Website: macys
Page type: payment
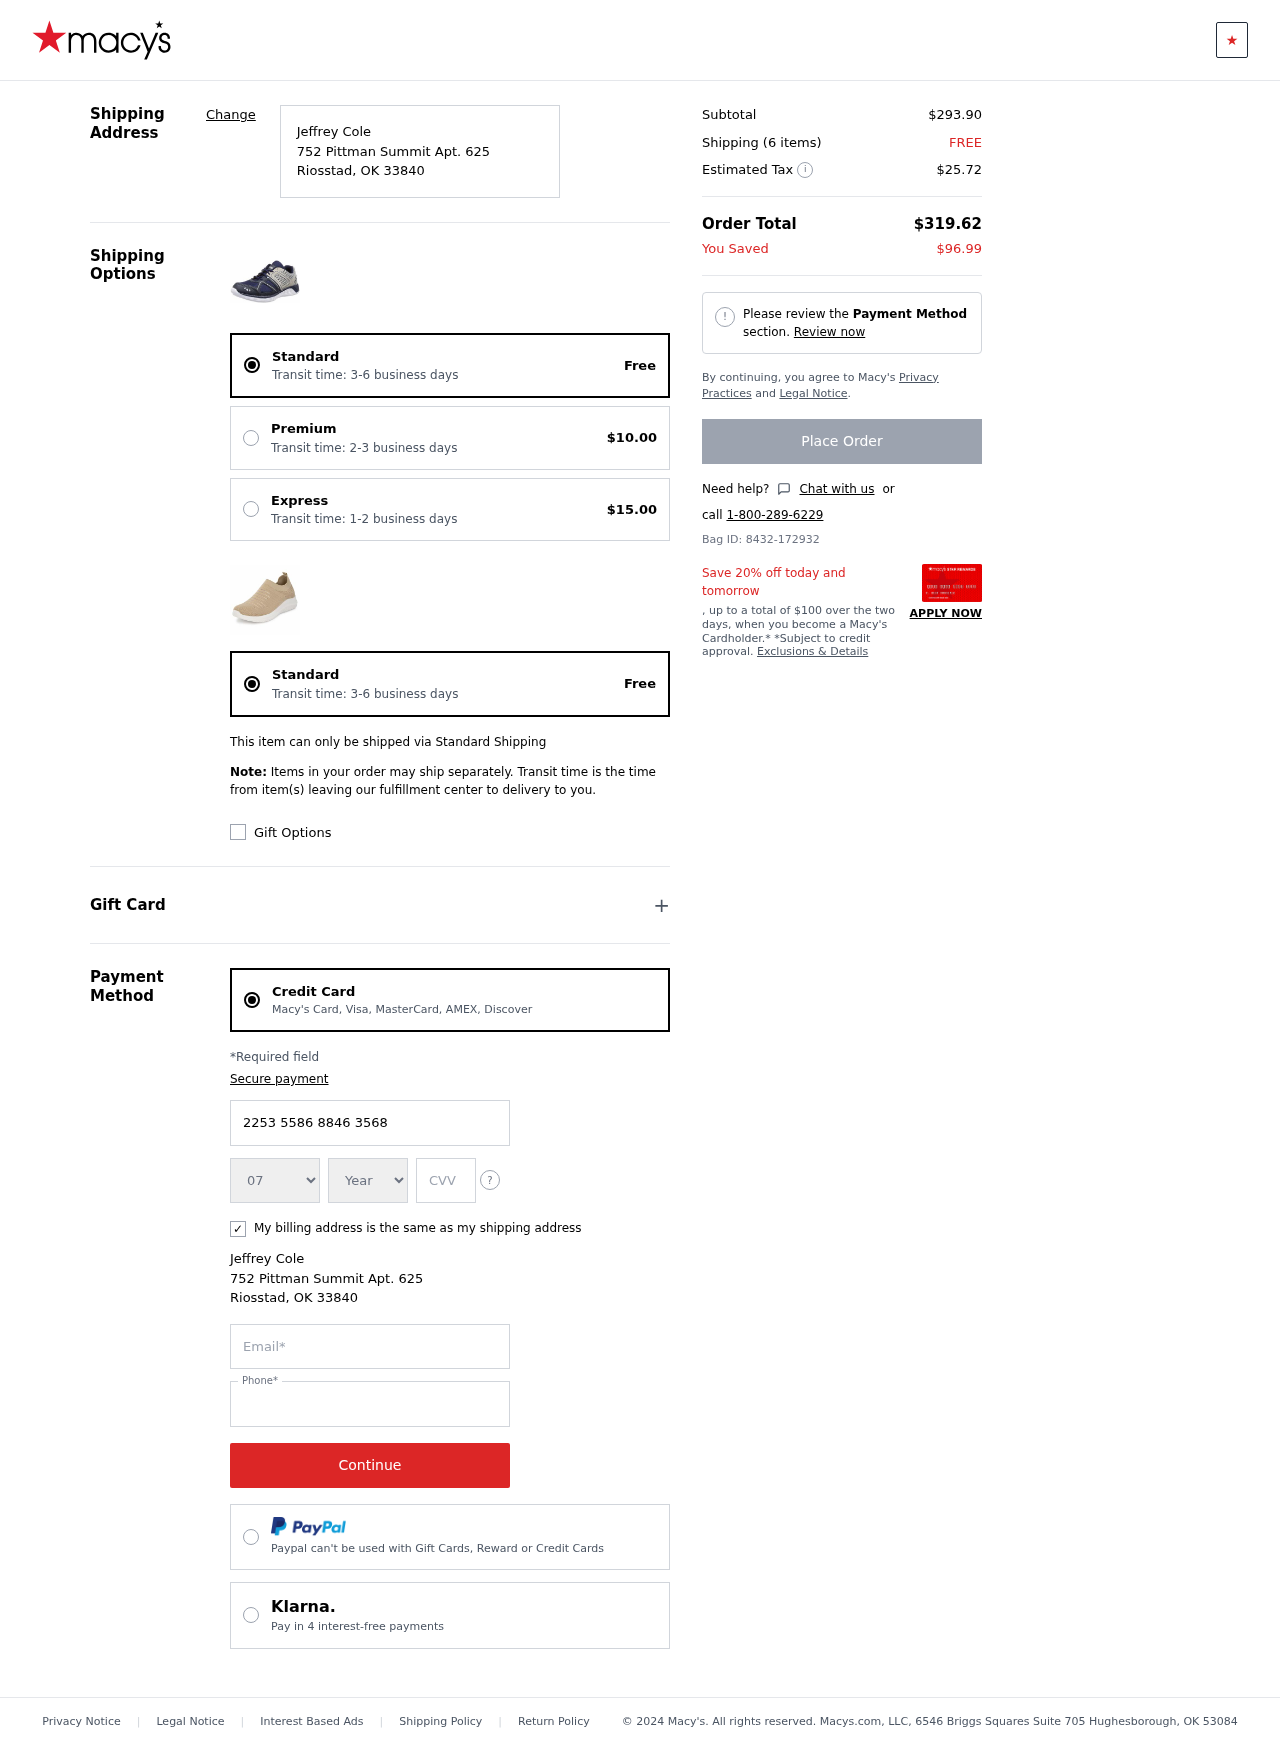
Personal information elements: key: PII_CARD_CVV
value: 587
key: PII_CARD_EXPIRY_MONTH
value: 07
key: PII_CARD_EXPIRY_YEAR
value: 28
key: PII_CARD_NUMBER
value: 2253 5586 8846 3568
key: PII_CITY
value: Riosstad
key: PII_EMAIL
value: jeffrey.cole@hotmail.com
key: PII_FULLNAME
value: Jeffrey Cole
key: PII_PHONE
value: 3399258556
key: PII_POSTCODE
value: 33840
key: PII_STATE_ABBR
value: OK
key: PII_STREET
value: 752 Pittman Summit Apt. 625
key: PII_FULLNAME2
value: Jeffrey Cole
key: PII_STREET2
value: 752 Pittman Summit Apt. 625
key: PII_CITY2
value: Riosstad
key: PII_STATE_ABBR2
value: OK
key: PII_POSTCODE2
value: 33840
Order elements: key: ORDER_DELIVERY_DATE
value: Transit time: 3-6 business days
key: ORDER_SHIPPING_STANDARD
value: Free
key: ORDER_SHIPPING_PREMIUM
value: $10.00
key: ORDER_SHIPPING_EXPRESS
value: $15.00
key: ORDER_DELIVERY_DATE2
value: Transit time: 3-6 business days
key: ORDER_SHIPPING_STANDARD2
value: Free
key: ORDER_SUBTOTAL
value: $293.90
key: ORDER_NUM_ITEMS
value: Shipping (6 items)
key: ORDER_SHIPPING_COST
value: FREE
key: ORDER_TAX
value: $25.72
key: ORDER_TOTAL
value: $319.62
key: ORDER_SAVINGS
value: $96.99
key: ORDER_ID
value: Bag ID: 8432-172932